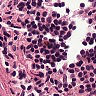
Metastatic tissue present: no